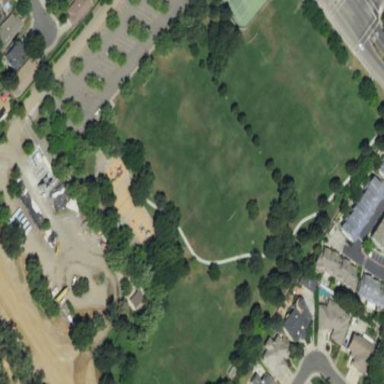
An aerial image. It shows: Soccer pitch for leisureland activities.